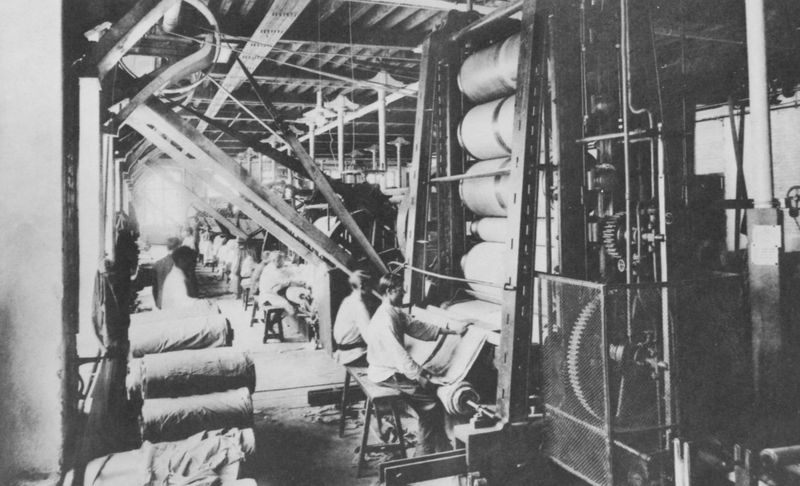
Titel: Das Textilunternehmen Konowalow in Bonjatschkij
Künstler: Russischer Photograph
Standort: Paris
Institution: Société de Géographie Française
Schlagwörter: schatten, weiß, sitzen, frisur, grau, haar, holz, licht, männer, schwarz, gürtel, zaun, gitter, stoff, decke, räder, taille, arbeiten, fabrik, hocker, schemel, arbeiter, industrie, rad, girls, balken, foto, fotografie, photographie, eisen, stangen, schwarzweiß, photo, rollen, metal, fabric, träger, nabe, aufnahme, spindel, weber, weberei, zahnräder, zahnrad, maschinen, betrieb, gurte, kurbel, ballen, webstühle, walzen, textilindustrie, soffbahnen, stoffrollen, vorrichtungen, zanräder, anxious, disturbed, gears, loom, interested, black and white image, women working, one girl pulling the fabric through, it makes me unnsettled, window in the background, pole on the right, woden beam on ceiling